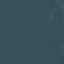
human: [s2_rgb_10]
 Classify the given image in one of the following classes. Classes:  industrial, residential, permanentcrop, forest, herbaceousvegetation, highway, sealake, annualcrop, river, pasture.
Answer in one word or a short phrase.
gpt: SeaLake